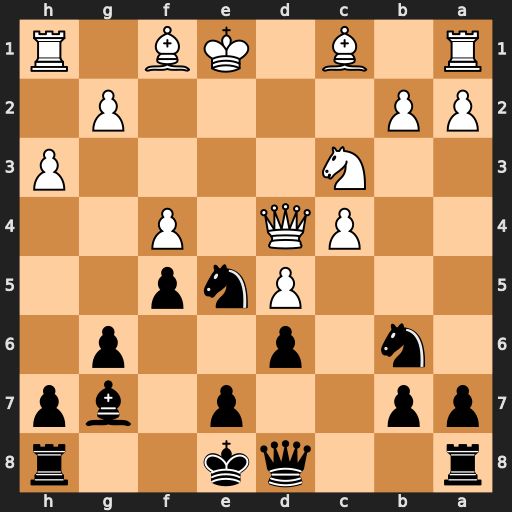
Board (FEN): r2qk2r/pp2p1bp/1n1p2p1/3Pnp2/2PQ1P2/2N4P/PP4P1/R1B1KB1R
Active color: b
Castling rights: KQkq
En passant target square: -
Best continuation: Nf3+ gxf3 Bxd4